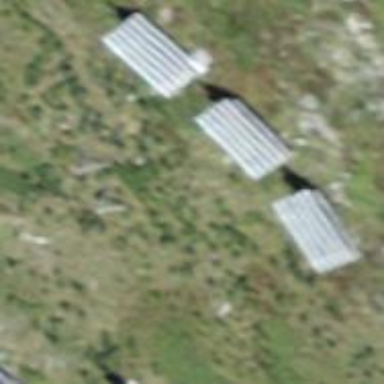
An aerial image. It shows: Structure designed for avalanche protection.